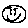
Label: smiley face